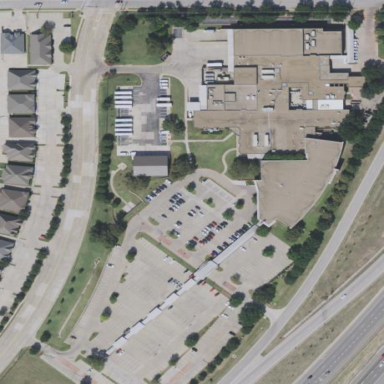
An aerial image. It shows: Healthcare clinic.